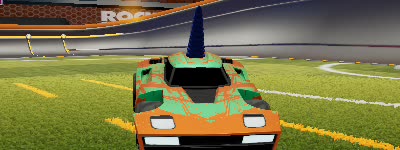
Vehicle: breakout